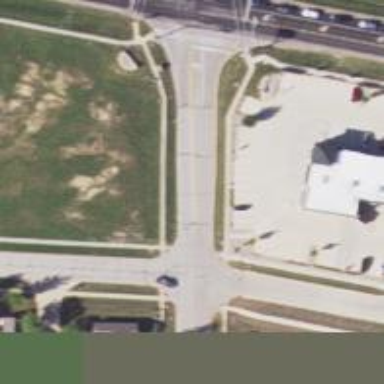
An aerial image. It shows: Footway crossing.